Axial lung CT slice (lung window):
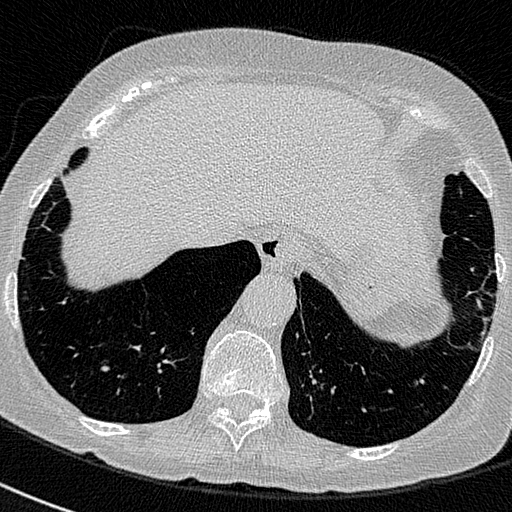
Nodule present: no